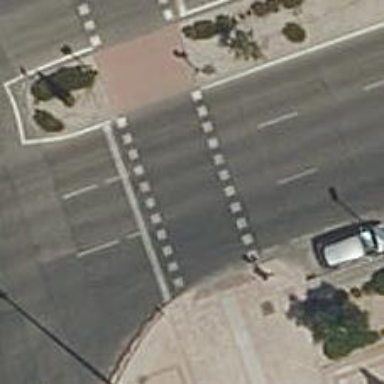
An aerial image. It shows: Crossing with traffic signals.